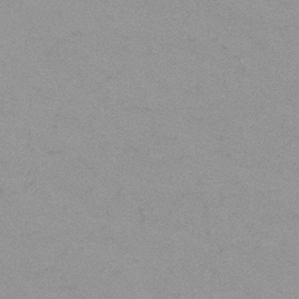
Label: frost